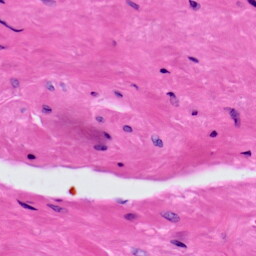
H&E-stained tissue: Prostate